Question:
Let assume that the '#div1' has 'padding-left' set to '50px'. By pressing a specific button the padding is changing to '0' with an animation:
'''
$('button').click(function(){
$('#div1').animate({'padding-left':0}, 1000);
});
'''
'#div2' is a block so it will change its size together with '#div1'.
Now the heart of the matter, I want to transfer the '#div2' 'width' value to '<div id="div2" style="width: [HERE]"></div>' using jQuery. And then when '#div1' will be animated the '#div2' 'width' will start to change its value in style attribute. I would like to see in browser developer tool how width of '#div2' is changing.
Something like this:
Button released:
'''
'<div id="div2" style="width: 200"></div>'
'<div id="div2" style="width: 211"></div>'
'<div id="div2" style="width: 224"></div>'
'<div id="div2" style="width: 235"></div>'
'<div id="div2" style="width: 244"></div>'
'<div id="div2" style="width: 250"></div>'
'''
After one sec:
'''
'<div id="div2" style="width: 250"></div>'
'<div id="div2" style="width: 250"></div>'
'<div id="div2" style="width: 250"></div>'
'''
How can it be done ?
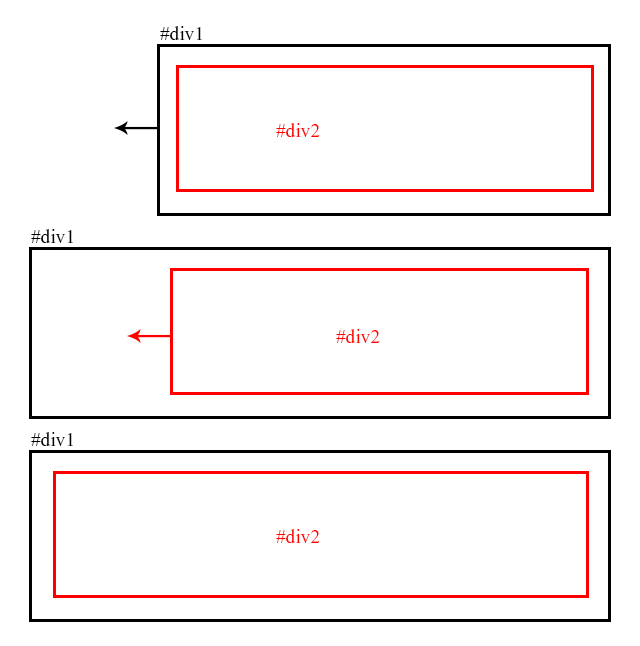
Answer: The closest you can get is <URL>, which calculates the 'auto' width, then updates the DOM style property using jQuery's '.attr'
'''
$("button").click(function(){
$("#div1").animate(
{
marginLeft: 0
}, {
step: function(){
$('#div2').width('auto');
var width = $('#div2').width();
$('#div2').attr('style', 'width: ' + width + 'px;');
}
}, 5000
)
});
'''
Overall this reallyisn't that useful because the browser inspector isn't an instantaneous change, so it jumps to the next values. Plus there is really no need for displaying the changes inline. If you want to display the change through another element (this shows immediate changes), then you can do so by using the same approach as <URL> of David Link's fiddle